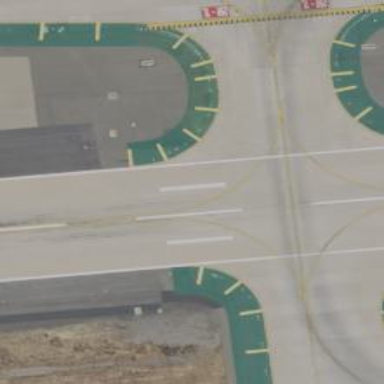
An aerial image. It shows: Image of taxiway at airport.